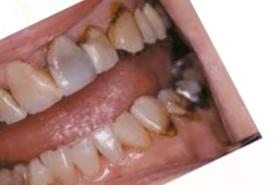
Condition: Tooth Discoloration